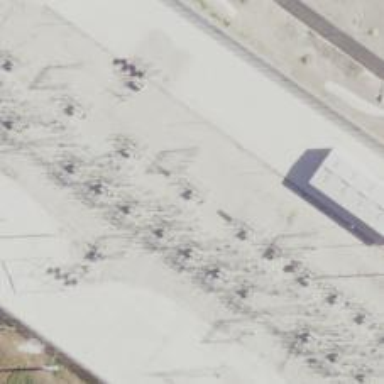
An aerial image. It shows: Switch used for power control.